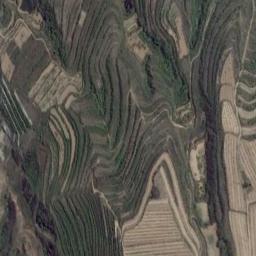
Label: terrace